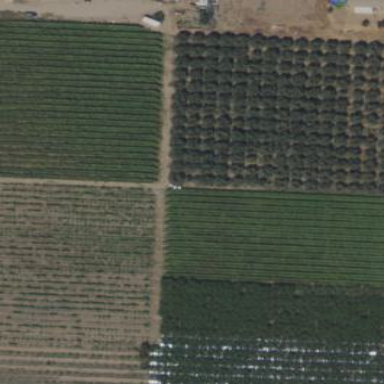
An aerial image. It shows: Orchard.